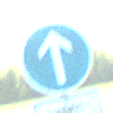
Verkehrszeichen: VorgeschriebeneFahrtrichtungGeradeaus
Zusatzzeichen unten: BesondereFahrzeugeUndTransportgueter6
Umgebung: Outdoor, Nature
Tageszeit: MorningAfternoon
Wetter: PartlyCloudy
Licht: Natural
Jahreszeit: NotSpecified
Kontrast: HighContrast